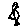
Label: bird